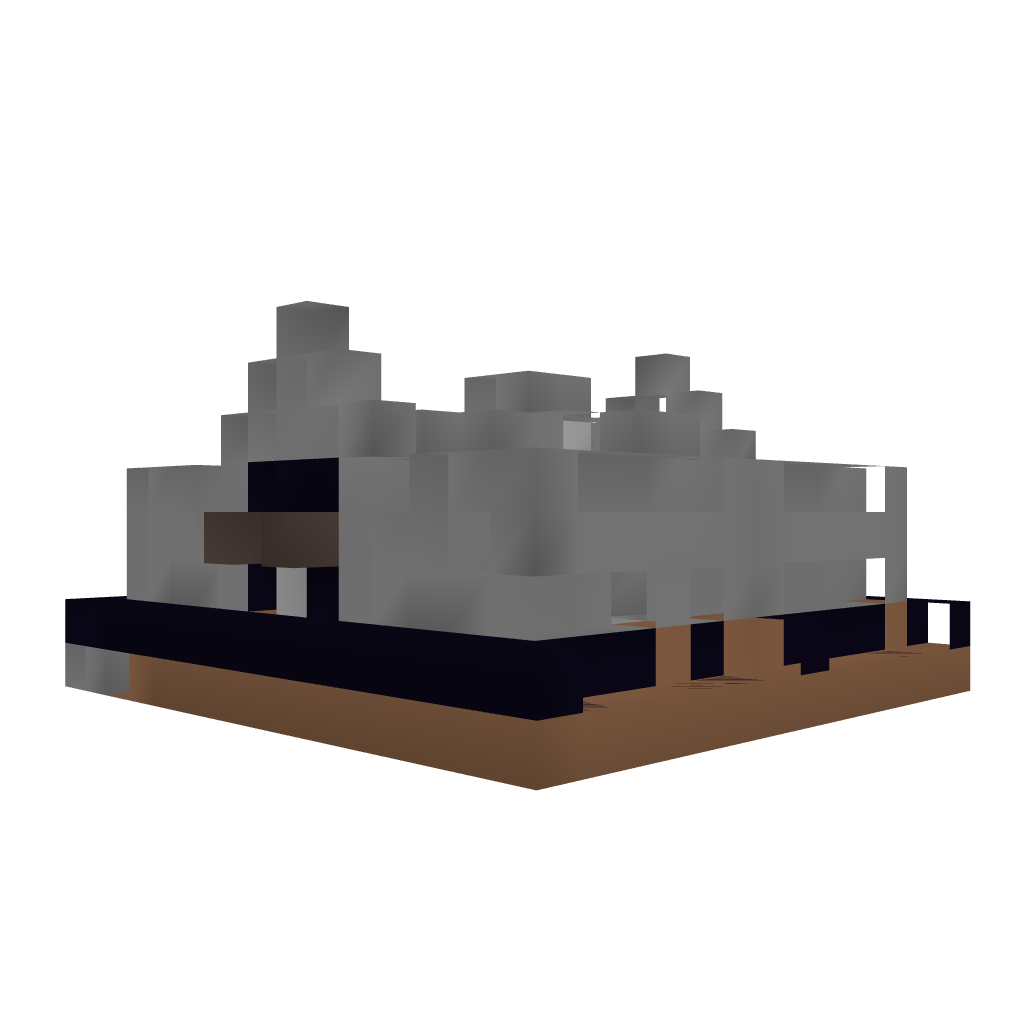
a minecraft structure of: small-medieval-peasant-house